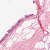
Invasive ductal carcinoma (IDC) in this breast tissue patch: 0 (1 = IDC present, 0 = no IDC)